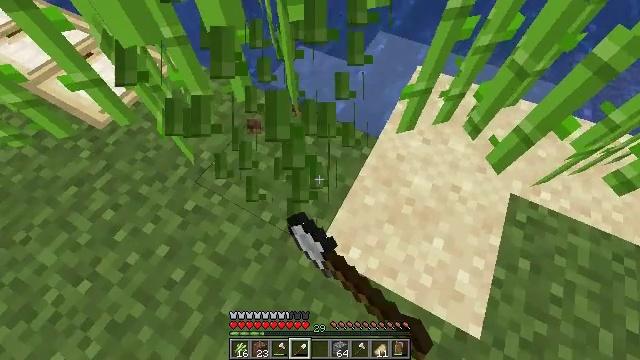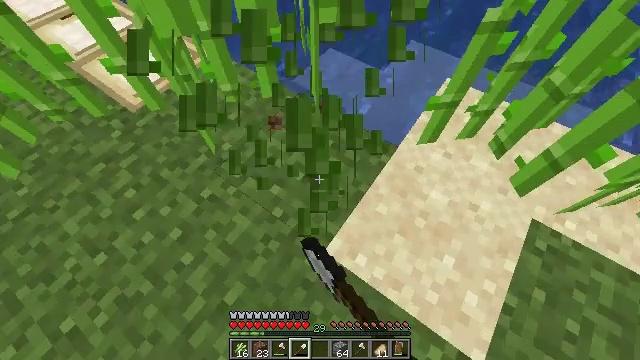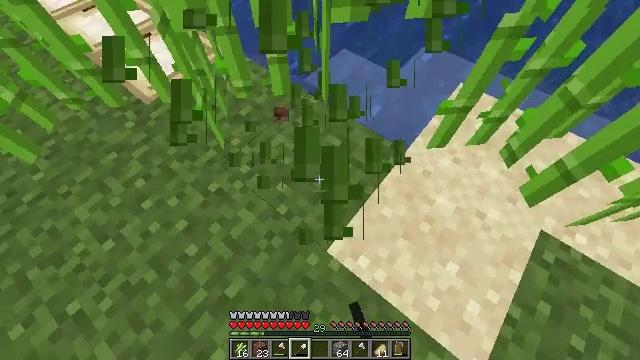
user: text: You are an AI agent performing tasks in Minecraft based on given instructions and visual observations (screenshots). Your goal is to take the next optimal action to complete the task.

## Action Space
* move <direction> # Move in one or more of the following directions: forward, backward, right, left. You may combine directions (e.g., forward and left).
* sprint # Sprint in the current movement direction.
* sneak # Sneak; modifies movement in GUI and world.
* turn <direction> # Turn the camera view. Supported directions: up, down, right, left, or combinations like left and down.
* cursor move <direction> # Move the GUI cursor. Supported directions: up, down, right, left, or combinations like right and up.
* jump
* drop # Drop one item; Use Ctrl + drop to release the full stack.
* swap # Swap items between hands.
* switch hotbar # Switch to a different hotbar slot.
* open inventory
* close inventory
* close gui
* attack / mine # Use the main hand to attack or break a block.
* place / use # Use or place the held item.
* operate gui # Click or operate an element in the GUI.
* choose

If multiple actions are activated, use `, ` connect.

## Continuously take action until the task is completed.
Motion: motion action
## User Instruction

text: Collect sugar cane near water sources.
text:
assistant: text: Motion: turn left
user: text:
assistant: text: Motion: turn left
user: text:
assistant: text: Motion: no_op